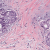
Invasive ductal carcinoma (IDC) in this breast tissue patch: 0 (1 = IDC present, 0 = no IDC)